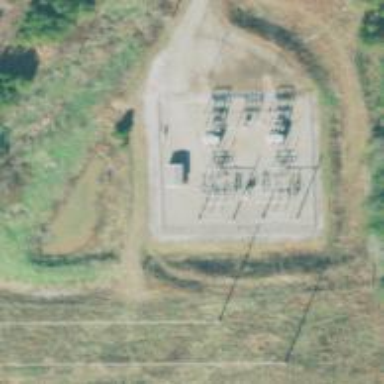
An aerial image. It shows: Industrial power substation enclosed by fence.